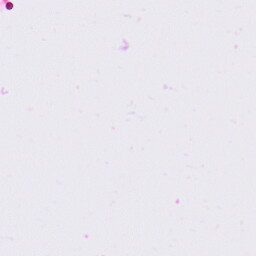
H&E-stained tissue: Lung